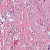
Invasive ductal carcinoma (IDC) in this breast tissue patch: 1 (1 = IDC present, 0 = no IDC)